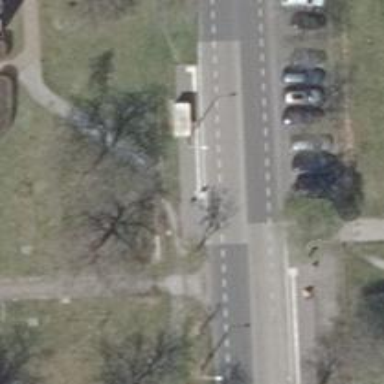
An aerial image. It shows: Tertiary road with asphalt surface including cycle lane.